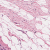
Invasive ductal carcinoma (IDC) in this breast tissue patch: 1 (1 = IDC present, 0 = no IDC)